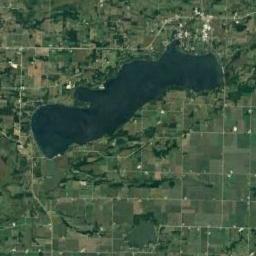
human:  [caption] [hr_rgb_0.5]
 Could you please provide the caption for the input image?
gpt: There are many roads around the lake .

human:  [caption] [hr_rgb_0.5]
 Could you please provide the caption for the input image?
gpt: The lake in the picture is surrounded by green fields .

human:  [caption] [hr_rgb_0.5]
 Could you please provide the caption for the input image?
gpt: The lake lies in farmland and the water is deep green .

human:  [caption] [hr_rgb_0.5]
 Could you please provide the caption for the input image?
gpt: There is a long strip of blue-blue lake on the ground with lush green vegetation .

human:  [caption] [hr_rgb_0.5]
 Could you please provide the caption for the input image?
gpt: There are many green farmlands around the lake .